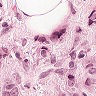
Metastatic tissue present: yes